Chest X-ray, AP view. Patient: 19 years old, sex M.
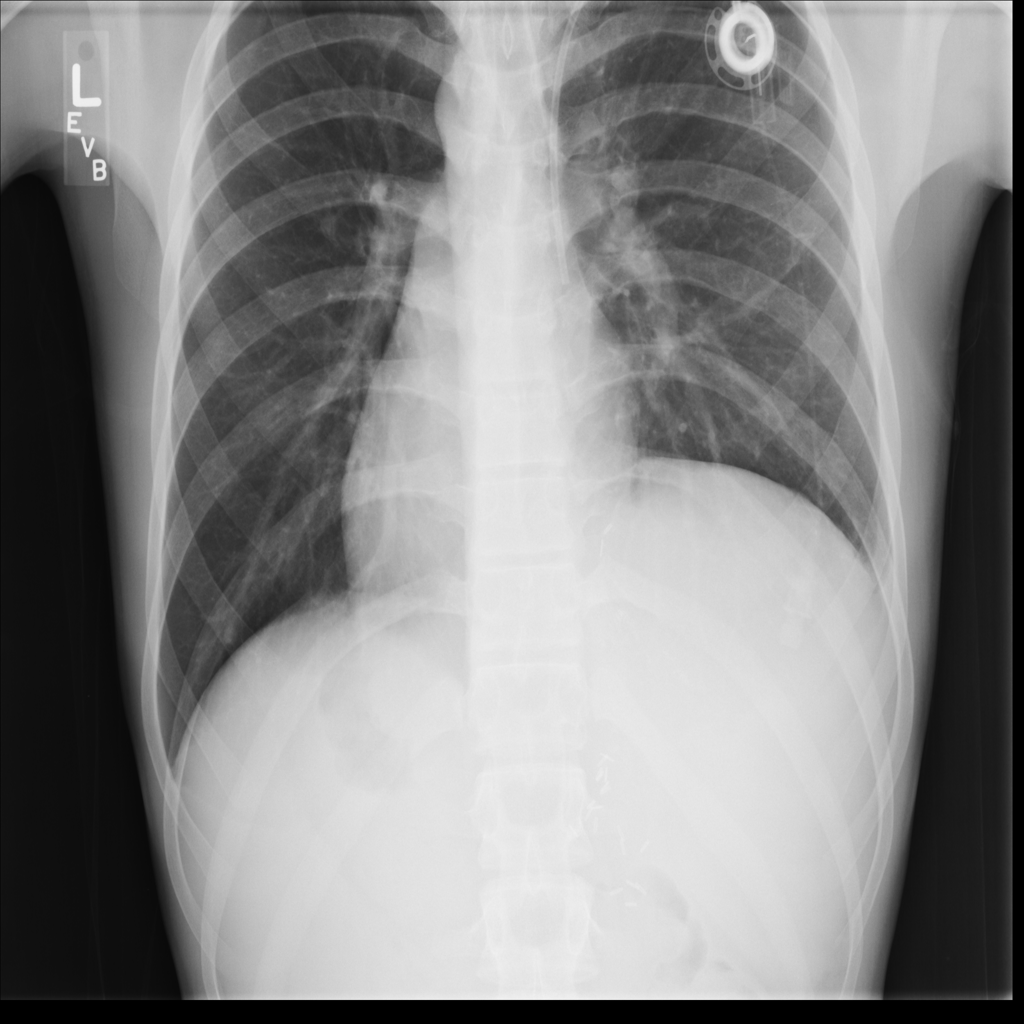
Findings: Infiltration